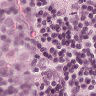
Metastatic tissue present: yes